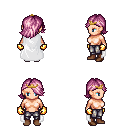
a pixel art fantasy rpg character, female body template, human, light skin, white cape, metal pants, pink swoop hairstyle, gold tiara, gold gloves, brown shoes, four views (front, back, left, right), 2x2 character sprite sheet, small pixel art, hard edges, no anti-aliasing